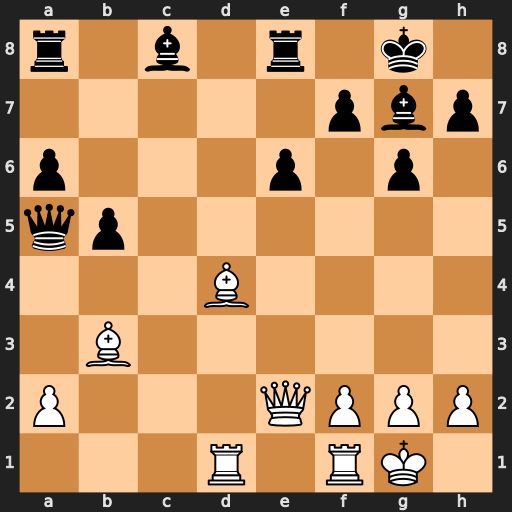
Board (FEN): r1b1r1k1/5pbp/p3p1p1/qp6/3B4/1B6/P3QPPP/3R1RK1
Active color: w
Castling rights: -
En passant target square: -
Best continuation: Bxg7 Kxg7 Qe4 Bb7 Qxb7